Question: I want to create a circular slider like below.

But i want two functionalities in addition.
1) I want to start the slider from any point,but in fig. it starts from 0.
2) I want to include multiple sliders in a single circular black plot.
I'm sharing the link of this project:
<URL>
Can anyone help me to do these functionalities.
Thanks in advance.
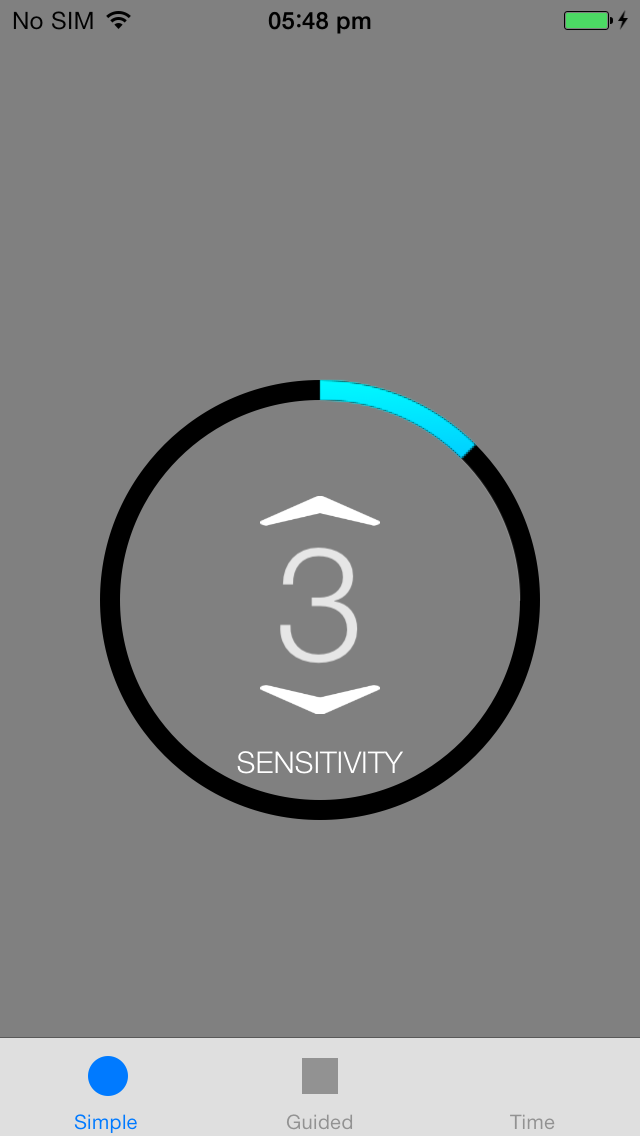
Answer: Take a look at 'CAShapeLayer'. You could create a path that is a full circle, and use the strokeStart and strokeEnd properties to only draw part of the circle. You could use core animation to animate between the beginning and the end.
There is an open source custom gesture recognizer on Github that is a one finger gesture recognizer. That would be a good start for detecting and responding to the twirl gesture that such a control would need. It's called <URL>
Those are some ideas to help get you started.
I have a project on github called <URL> That includes a "clock wipe" animation. The clock wipe works by setting up a shape layer as the mask layer for an image view, installing a full-circle arc that's wide enough to completely fill a rectangular area, and then animate the strokeEnd property of the shape layer to reveal/hide the image view. The clock wipe is much more complex than what you need, but it would give you the seed of what you want. You'd use a shape layer with a much thinner line width, and you would use it as a content layer, not as a mask.